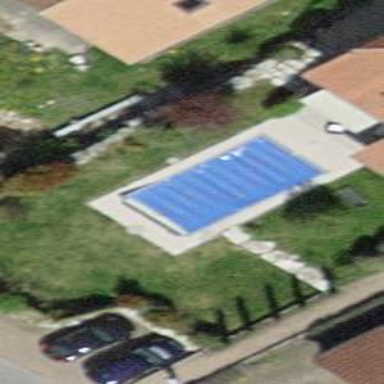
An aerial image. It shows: Swimming pool located in leisure land.